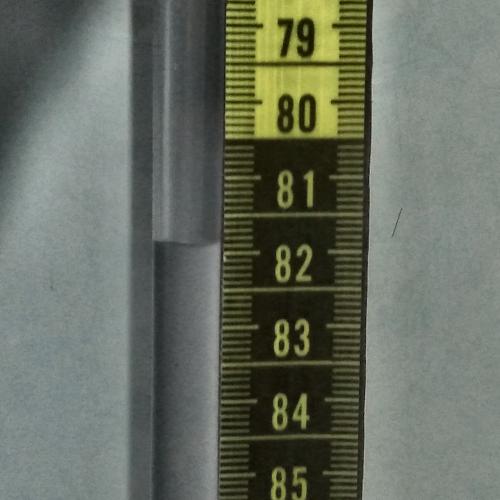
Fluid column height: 81.9 cm